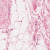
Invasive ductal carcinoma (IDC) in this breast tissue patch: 0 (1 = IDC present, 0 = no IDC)